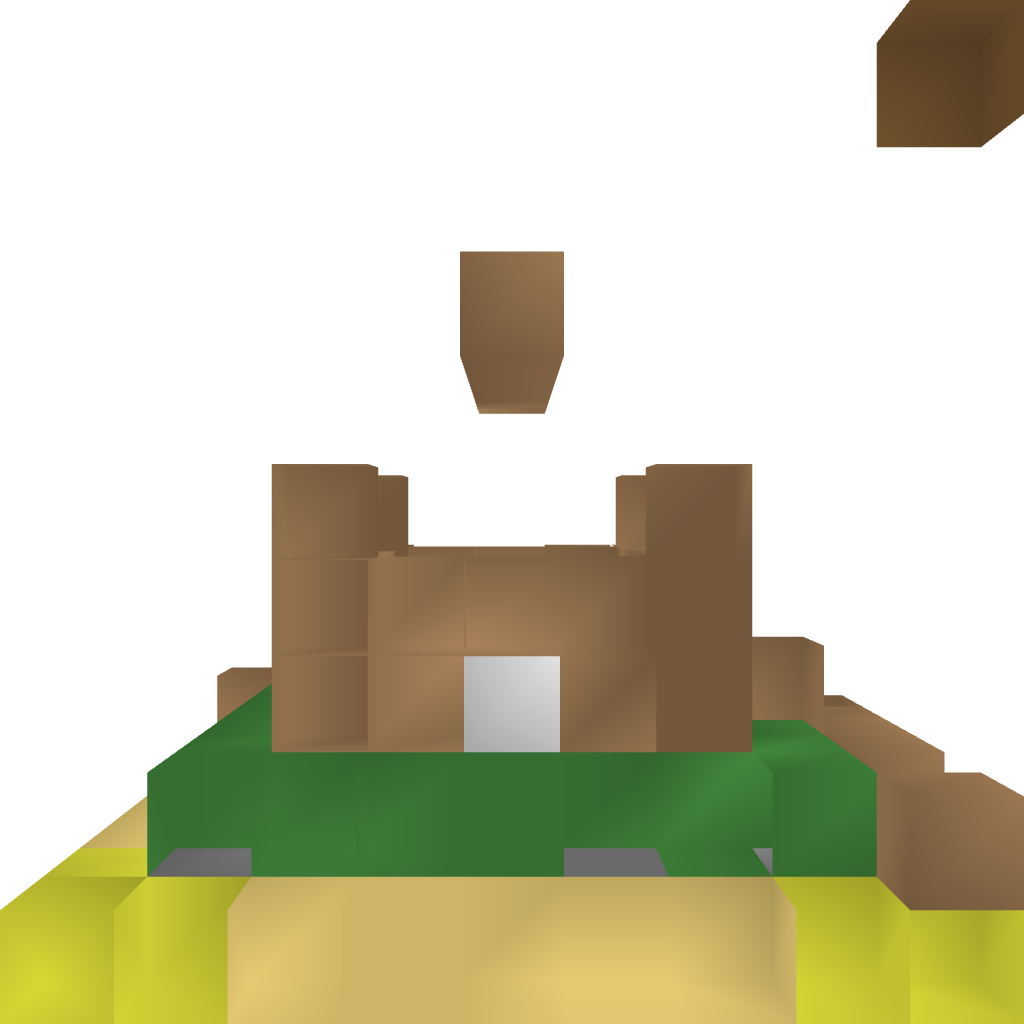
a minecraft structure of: Grief Prevention tutorial House bad low quality